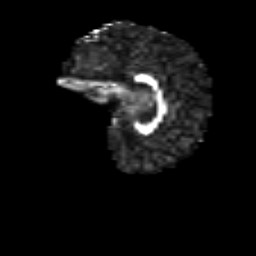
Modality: FA
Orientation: sagittal
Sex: female
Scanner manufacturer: siemens
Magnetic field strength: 3 T
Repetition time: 5 s
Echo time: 0.071 s